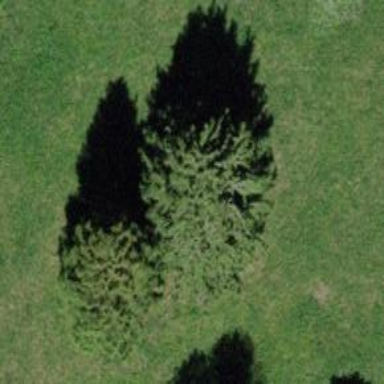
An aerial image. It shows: Broadleaved tree with lush leaves.